Field crop: maize
Growth stage: 2
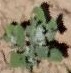
Species: chenopodium